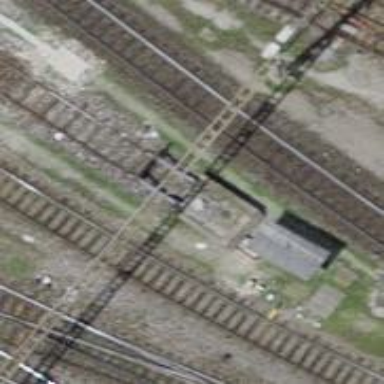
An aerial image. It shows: Railway buffer stop.